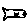
Label: fish